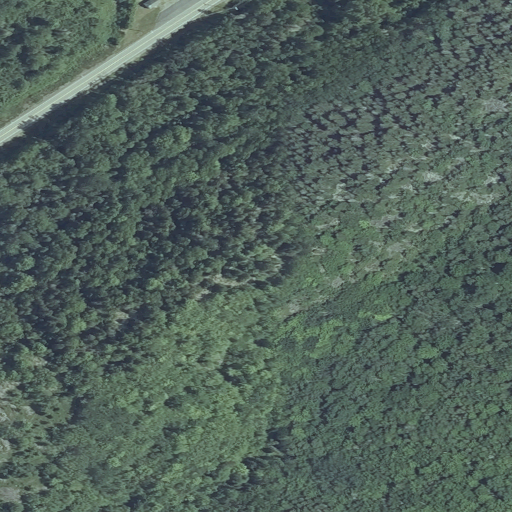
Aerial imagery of mountain in Maine named Keniston Mountain containing mixed forest, deciduous forest, evergreen forest, shrub, medium intensity development, pasture, low intensity development, woody wetlands, barren land, and open development